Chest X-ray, PA view. Patient: 39 years old, sex M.
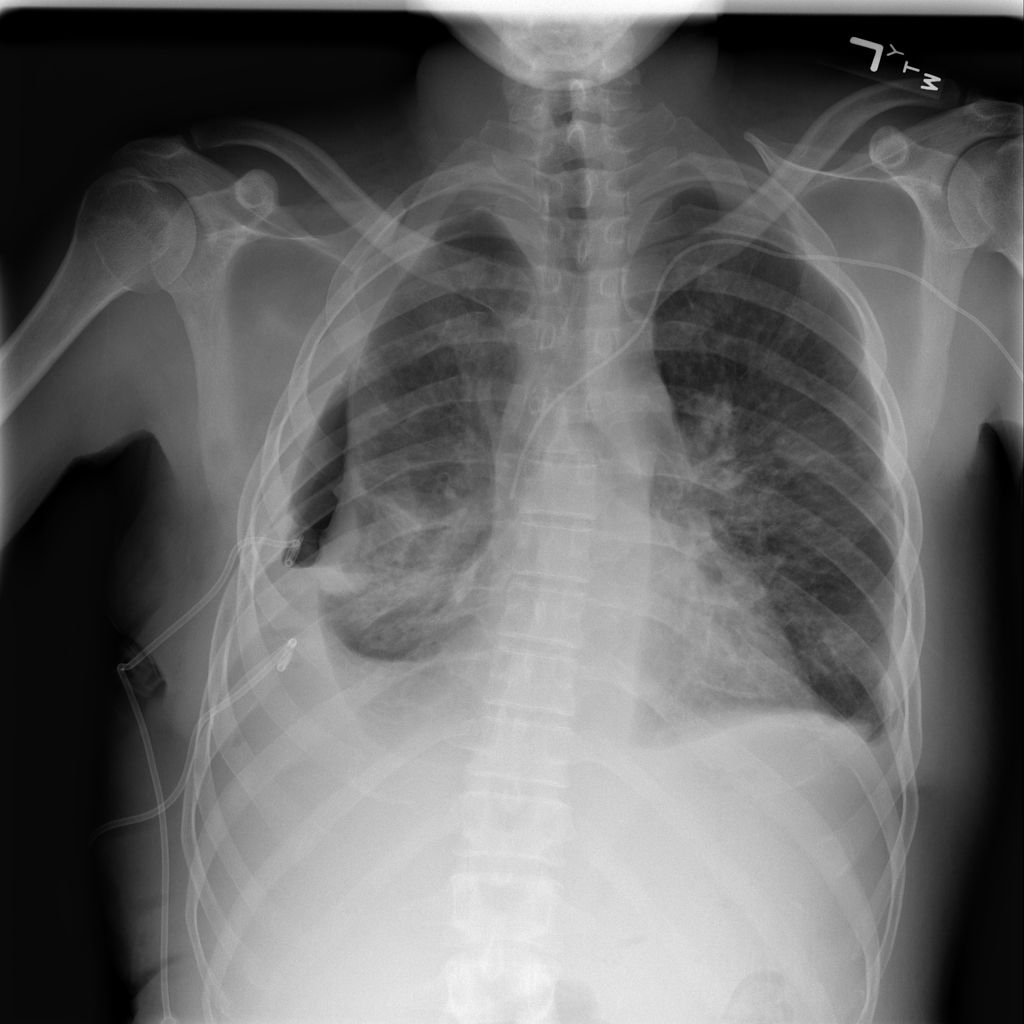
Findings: Effusion